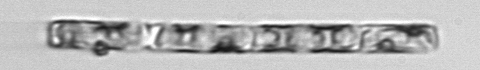
Label: Guinardia_delicatula